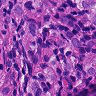
Metastatic tissue present: yes